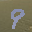
Label: 9